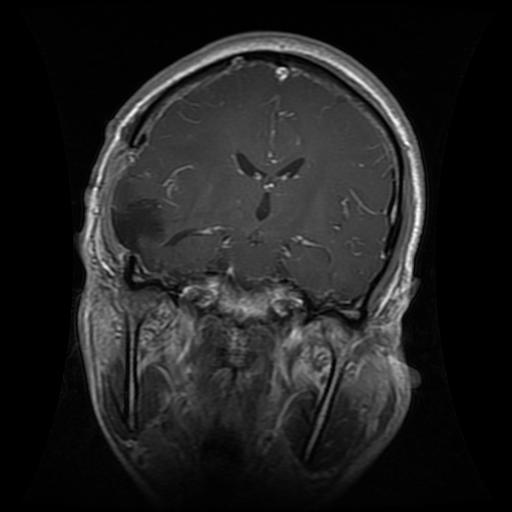
Label: glioma